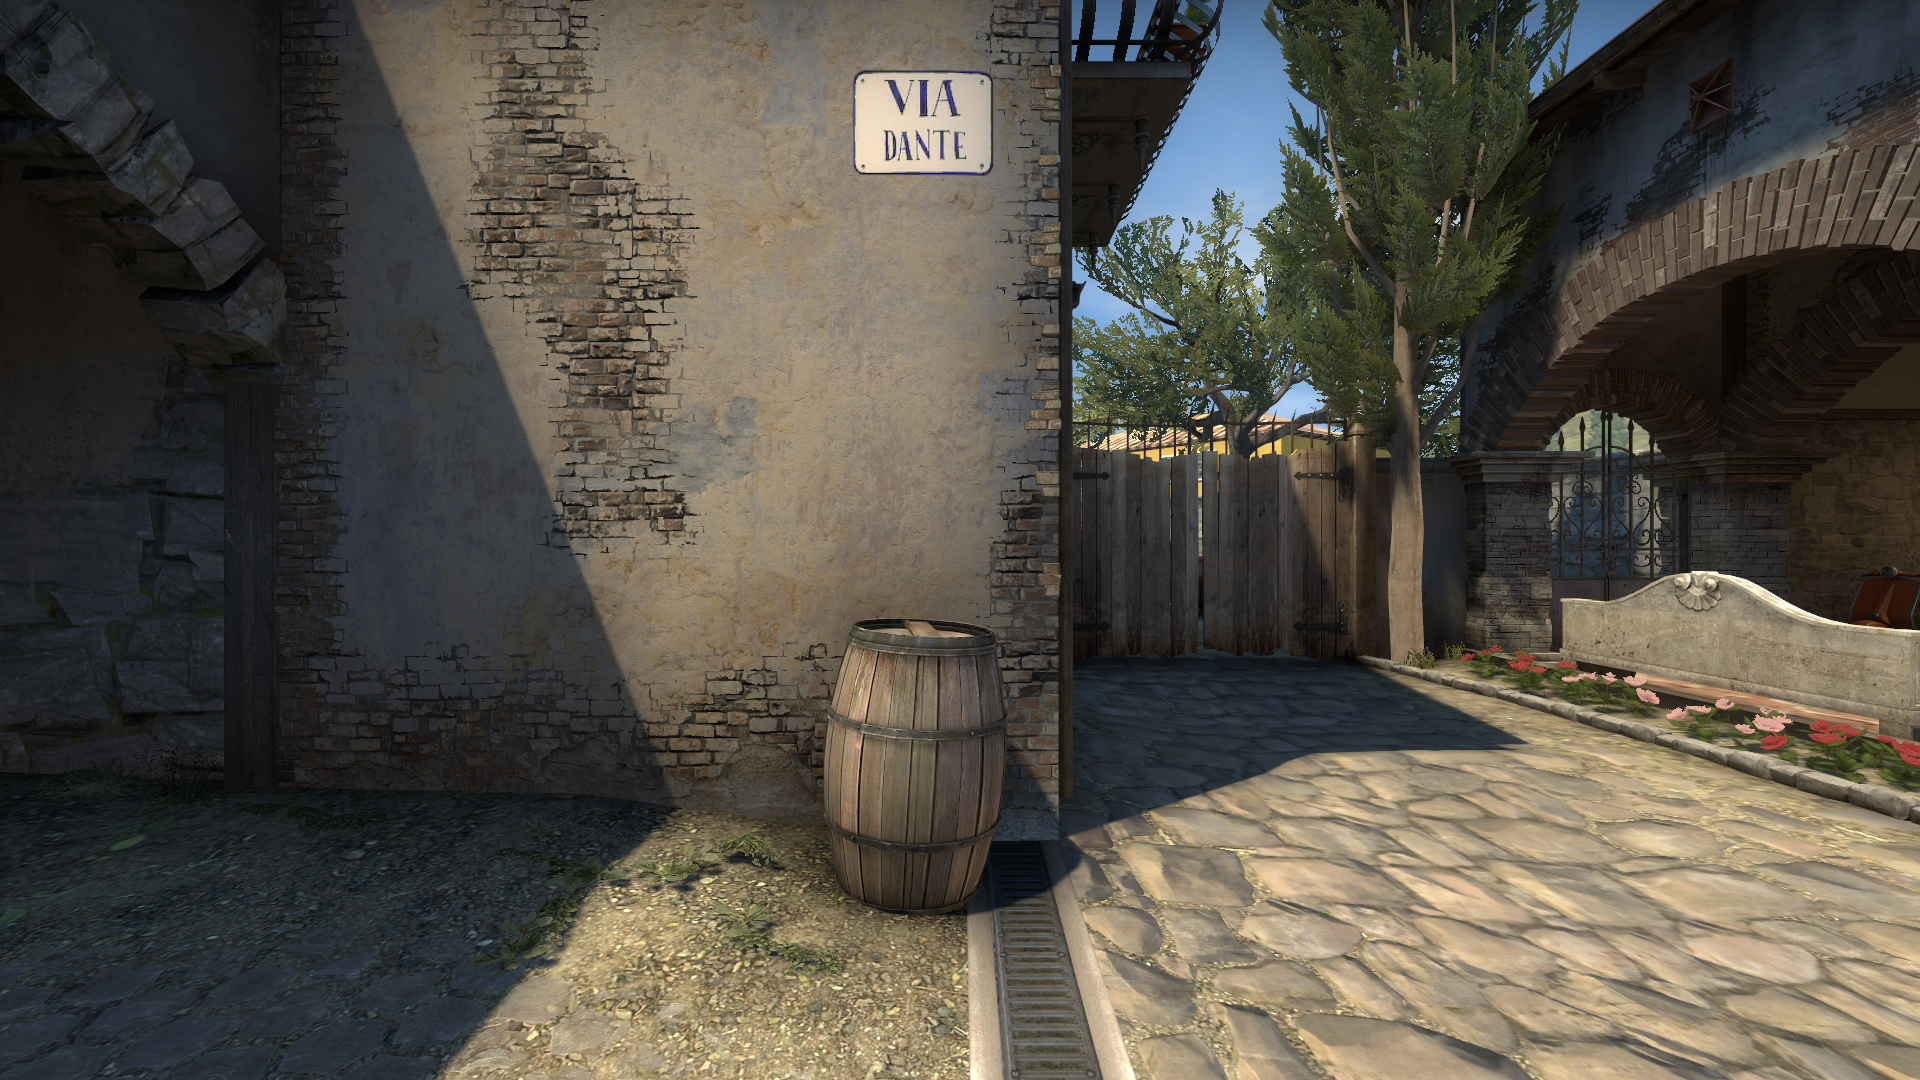
Map: de_inferno